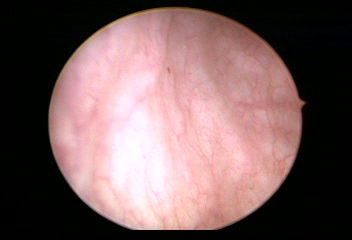
Modality: WLC
Class: Normal mucosa
Bladder cancer association: No